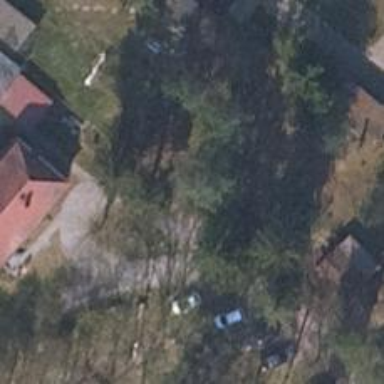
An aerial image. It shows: Driveway.